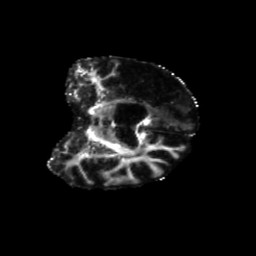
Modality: FA
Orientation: coronal
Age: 68
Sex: male
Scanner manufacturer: siemens
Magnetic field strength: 3 T
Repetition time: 5.25 s
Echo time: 0.08 s